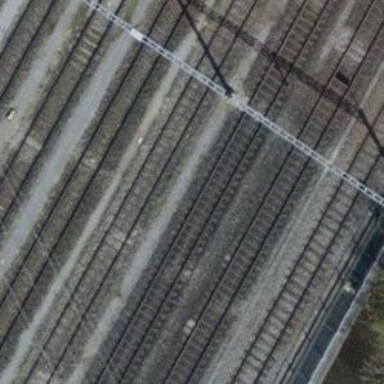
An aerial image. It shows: Railway bridge with electrified tracks and single contact line.